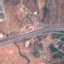
Land use / land cover class: Highway